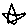
Label: star